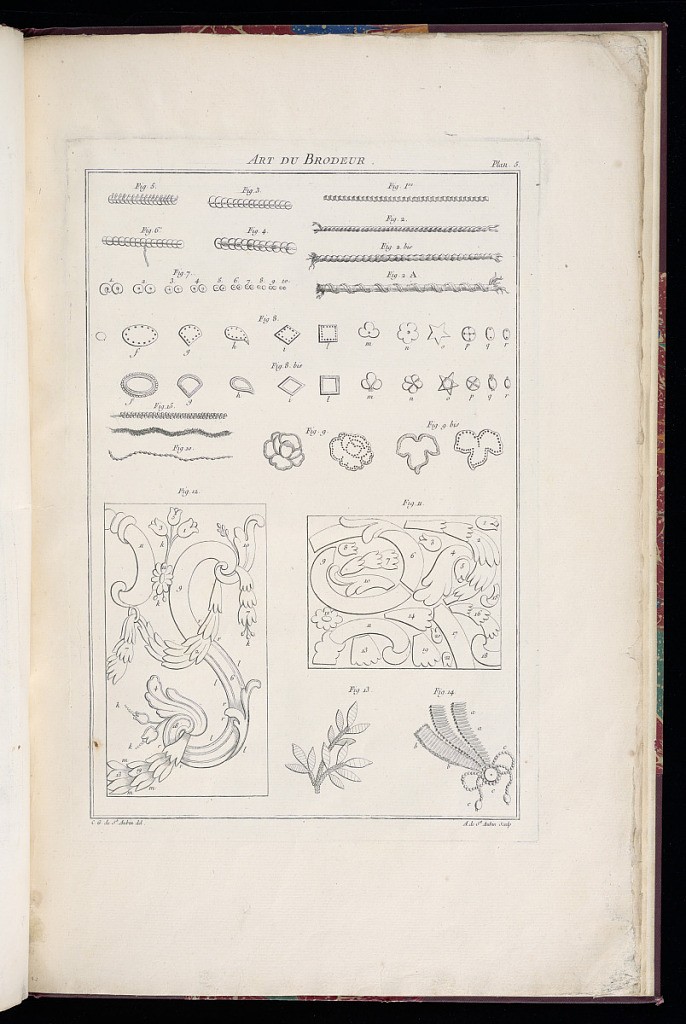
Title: ART DU BRODEUR
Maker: Charles-Germain de Saint-Aubin, French, 1721–1786
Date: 1770
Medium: Etching and engraving on laid paper
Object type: Print
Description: The fifth plate from a series of ten illustrating the tools and art of embroidery. Numbered and lettered designs, patterns, and details of embroidered ornament on a plain background within a double-lined border. The upper half of the plate includes technical illustrations for the threading and small details within the ornament. The lower half includes two patters for embroidered ornament. Each element within the patterns is numbered. The numbers and letters are referred to in the accompanying text, which is not included in this album. The plate is titled, signed, and numbered.